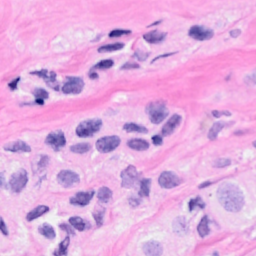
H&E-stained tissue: Breast